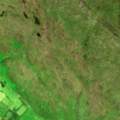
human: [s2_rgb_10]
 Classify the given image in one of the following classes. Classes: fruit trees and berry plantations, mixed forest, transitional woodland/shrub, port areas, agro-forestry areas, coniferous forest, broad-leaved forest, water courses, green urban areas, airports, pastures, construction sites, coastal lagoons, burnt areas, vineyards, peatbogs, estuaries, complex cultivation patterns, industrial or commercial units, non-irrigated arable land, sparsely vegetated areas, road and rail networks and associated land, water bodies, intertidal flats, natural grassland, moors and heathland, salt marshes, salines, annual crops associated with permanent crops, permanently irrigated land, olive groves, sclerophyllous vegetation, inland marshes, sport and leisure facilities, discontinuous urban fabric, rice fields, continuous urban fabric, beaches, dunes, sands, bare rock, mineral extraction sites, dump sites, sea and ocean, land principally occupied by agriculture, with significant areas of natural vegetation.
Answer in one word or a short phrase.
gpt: land principally occupied by agriculture, with significant areas of natural vegetation, moors and heathland, peatbogs